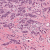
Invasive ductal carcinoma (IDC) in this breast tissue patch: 1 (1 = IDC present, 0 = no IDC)